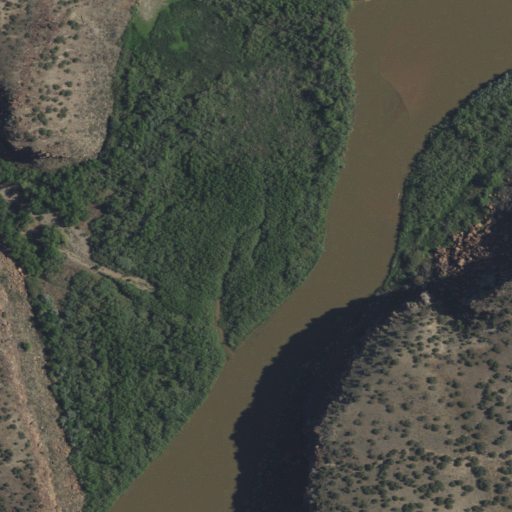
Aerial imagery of valley in New Mexico named Sanchez Canyon containing woody wetlands, shrub, open water, herbaceous wetlands, grassland, and evergreen forest